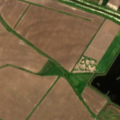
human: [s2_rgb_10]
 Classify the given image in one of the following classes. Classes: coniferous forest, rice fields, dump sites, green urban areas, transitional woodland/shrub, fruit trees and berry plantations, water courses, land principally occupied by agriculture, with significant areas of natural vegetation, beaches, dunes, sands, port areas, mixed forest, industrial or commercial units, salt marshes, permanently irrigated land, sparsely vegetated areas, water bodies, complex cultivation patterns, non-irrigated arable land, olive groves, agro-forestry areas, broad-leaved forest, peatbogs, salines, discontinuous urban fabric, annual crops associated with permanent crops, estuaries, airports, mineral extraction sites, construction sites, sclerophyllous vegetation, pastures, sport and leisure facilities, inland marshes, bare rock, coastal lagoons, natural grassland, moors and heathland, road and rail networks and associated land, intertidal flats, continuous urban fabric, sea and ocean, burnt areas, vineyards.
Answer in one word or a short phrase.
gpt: non-irrigated arable land, complex cultivation patterns, water bodies